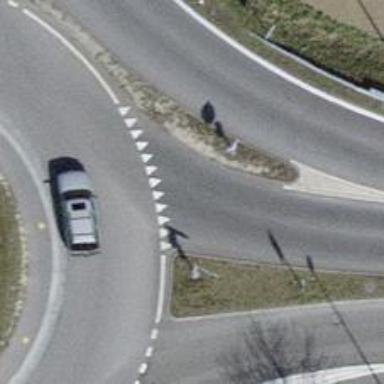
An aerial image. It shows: Road with "give way" sign.